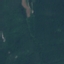
Land use / land cover: Forest